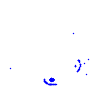
Particle: kaon